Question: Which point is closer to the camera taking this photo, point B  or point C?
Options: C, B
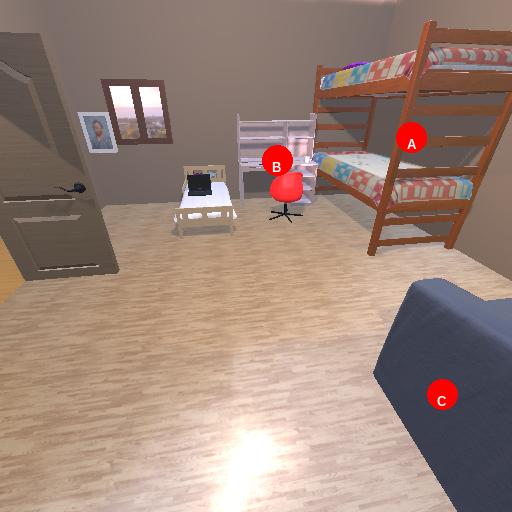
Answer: C